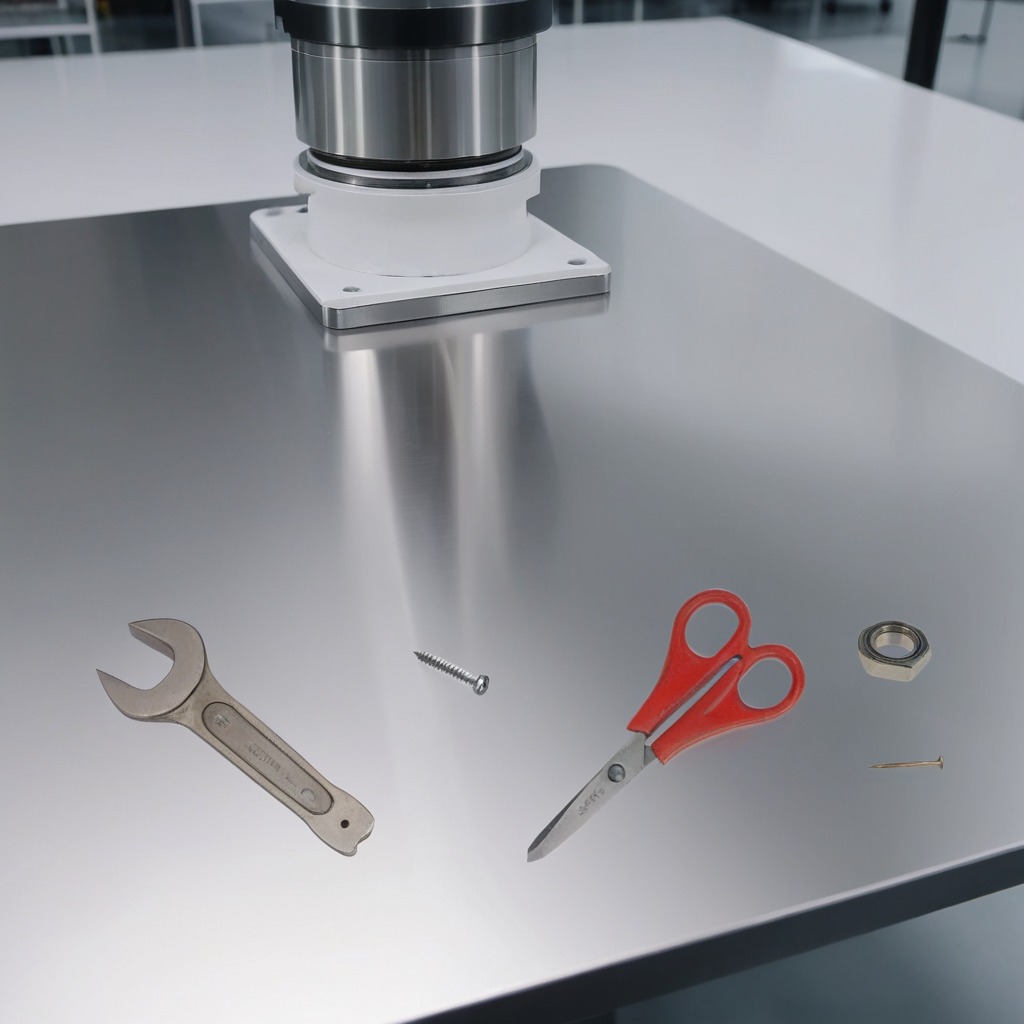
A ball bearing, a machine screw, an iron nail, a pair of scissors, and a wrench are lying on the stainless steel table.